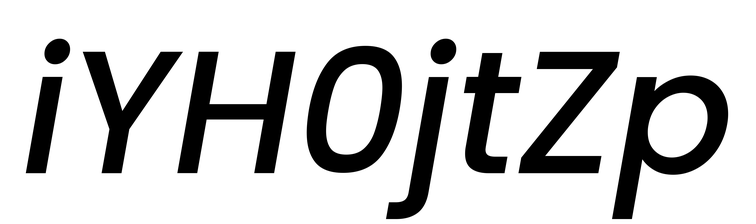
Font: Poppins-MediumItalic